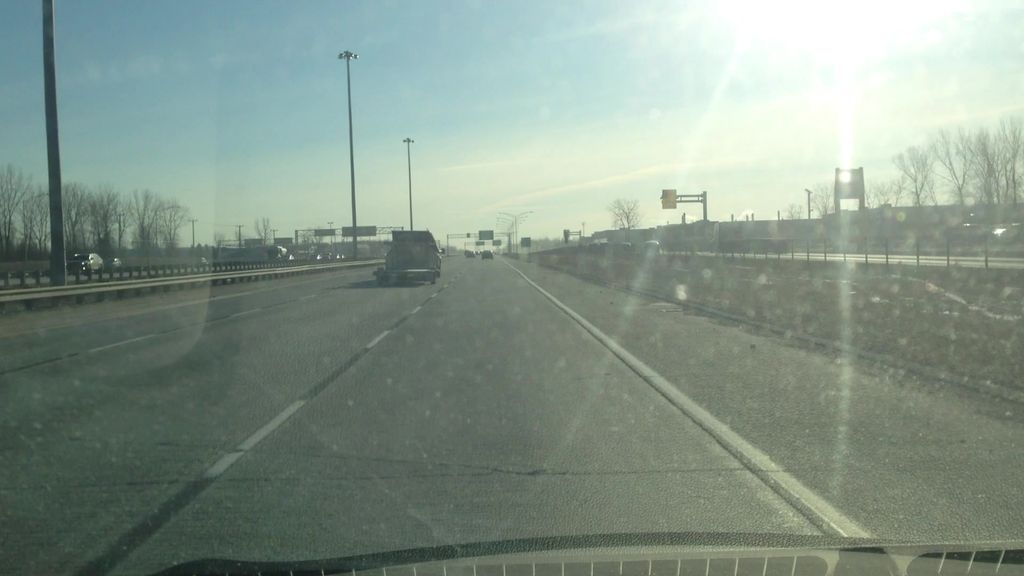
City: montreal